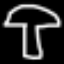
Label: mushroom